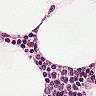
Metastatic tissue present: no